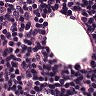
Metastatic tissue present: no